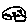
Label: car